Question: I draw the legend outsidte the plot area. When rendering, the right part of the legend is truncated. How can i reduce the plot width, so it will fit?

'''
# resultValues got 9 cols and 2 rows, colors is a vector with 9 colors
# The maximal y value is 2400
# Setting width to a higher value just streches everthing
pdf("Lineplot.pdf", width = 10, height = 6)
max_y <- max(resultValues)
plot(resultValues$col1, type="o", col=colors[1], ylim=c(0,max_y), axes=FALSE,
ann=FALSE, lwd=1.5)
axis(1, at=1:2, lab=c("2013", "2014"))
axis(2, las=1, at=250*0:max_y)
for (colname in colnames) {
lines(resultValues[[colname]], type="o", lwd=1.5,
col=colors[match(colname, names(resultValues))])
}
box()
par(xpd=TRUE, mar=par()$mar+c(0,0,0,6))
legend(2.05, 2500, legend=names(resultValues), ncol=1, cex=1, fill=colors,
xjust=0, xpd=TRUE)
dev.off()
par(mar=c(5, 4, 4, 2) + 0.1)
'''
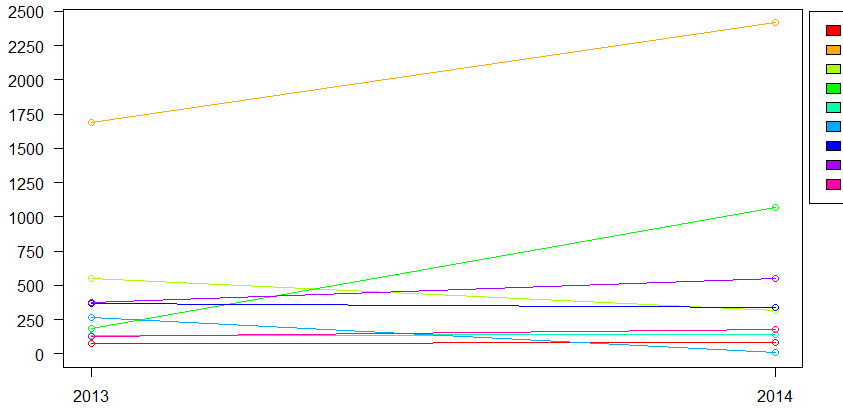
Answer: You can solve the problem by configuring a wider right margin using 'par(mar=...)'. Note that this must be done to the main 'plot()' call, because margins cannot be changed after they are fixed by the initial 'plot()' call.
Demo (using synthesized data, as you didn't provide 'resultValues' or 'colors') (assumes you've already set up your graphics device, e.g. 'pdf()', 'x11()', whatever):
'''
## store data
resultValues <- data.frame(col1=c(40,70),col2=c(1710,2500),col3=c(580,280),col4=c(200,1050),col5=c(160,140),col6=c(260,10),col7=c(380,300),col8=c(380,600),col9=c(150,190));
colors <- c('red','orange','lightgreen','green','#00ff88','#0088ff','blue','purple','magenta');
colnames <- colnames(resultValues);
## widen right margin
par(mar=par('mar')+c(0,0,0,3));
## draw plot
max_y <- max(resultValues);
plot(resultValues$col1, type="o", col=colors[1], ylim=c(0,max_y), axes=FALSE, ann=FALSE, lwd=1.5);
axis(1, at=1:2, lab=c("2013", "2014"));
axis(2, las=1, at=250*0:max_y);
for (colname in colnames) lines(resultValues[[colname]], type="o", lwd=1.5, col=colors[match(colname, names(resultValues))]);
box();
legend(2.05, 2500, legend=names(resultValues), ncol=1, cex=1, fill=colors, xjust=0, xpd=TRUE);
'''